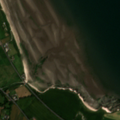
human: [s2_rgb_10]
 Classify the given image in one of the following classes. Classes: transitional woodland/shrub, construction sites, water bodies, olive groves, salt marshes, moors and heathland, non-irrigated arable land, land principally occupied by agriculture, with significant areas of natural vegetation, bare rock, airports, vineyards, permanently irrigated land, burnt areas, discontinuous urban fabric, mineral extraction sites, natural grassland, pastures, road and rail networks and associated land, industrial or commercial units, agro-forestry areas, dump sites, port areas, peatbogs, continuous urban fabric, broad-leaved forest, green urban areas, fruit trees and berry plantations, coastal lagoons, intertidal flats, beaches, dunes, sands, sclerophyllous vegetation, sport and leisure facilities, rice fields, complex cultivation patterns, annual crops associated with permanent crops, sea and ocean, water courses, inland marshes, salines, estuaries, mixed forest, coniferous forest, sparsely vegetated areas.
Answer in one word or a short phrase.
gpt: non-irrigated arable land, pastures, land principally occupied by agriculture, with significant areas of natural vegetation, intertidal flats, sea and ocean